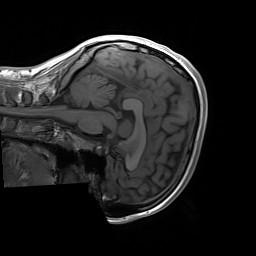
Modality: T1w
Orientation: sagittal
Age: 20
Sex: female